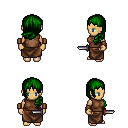
a pixel art fantasy rpg character, female body template, human, tanned skin, brown sleeveless shirt, robe skirt, green left-swept hairstyle, leather bracers, dagger, four views (front, back, left, right), 2x2 character sprite sheet, small pixel art, hard edges, no anti-aliasing